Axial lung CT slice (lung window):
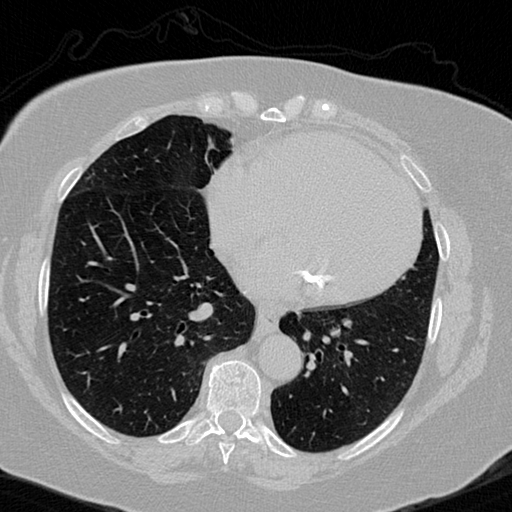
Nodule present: no